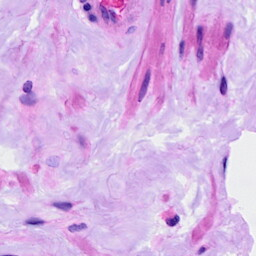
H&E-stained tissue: Ovarian